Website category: sports
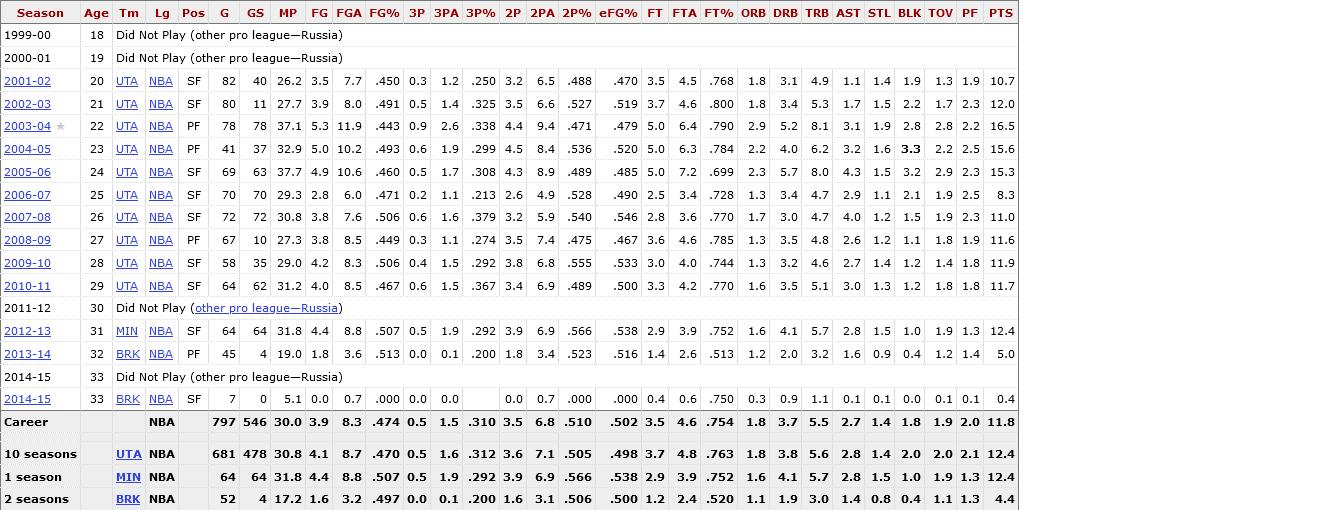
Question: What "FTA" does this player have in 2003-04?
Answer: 6.4

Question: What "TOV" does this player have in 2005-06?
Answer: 2.9

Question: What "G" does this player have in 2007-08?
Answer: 72

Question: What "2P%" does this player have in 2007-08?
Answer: .540

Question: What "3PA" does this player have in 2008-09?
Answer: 1.1

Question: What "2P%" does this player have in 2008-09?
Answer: .475

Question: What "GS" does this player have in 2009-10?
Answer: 35

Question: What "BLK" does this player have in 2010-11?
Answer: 1.2

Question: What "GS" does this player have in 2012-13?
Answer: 64

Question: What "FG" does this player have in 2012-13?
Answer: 4.4

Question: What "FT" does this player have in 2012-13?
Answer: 2.9

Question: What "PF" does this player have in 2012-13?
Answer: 1.3

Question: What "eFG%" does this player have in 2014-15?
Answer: .000

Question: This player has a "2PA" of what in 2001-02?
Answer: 6.5

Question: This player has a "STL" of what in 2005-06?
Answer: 1.5

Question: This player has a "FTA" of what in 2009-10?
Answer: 4.0

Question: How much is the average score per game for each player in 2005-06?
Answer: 15.3

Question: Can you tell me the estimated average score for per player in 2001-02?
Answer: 10.7

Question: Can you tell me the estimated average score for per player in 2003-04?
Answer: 16.5

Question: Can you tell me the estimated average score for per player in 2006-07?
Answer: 8.3

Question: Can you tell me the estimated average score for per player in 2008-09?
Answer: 11.6

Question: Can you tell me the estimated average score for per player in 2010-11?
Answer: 11.7

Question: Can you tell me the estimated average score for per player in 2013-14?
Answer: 5.0

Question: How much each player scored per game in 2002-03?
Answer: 12.0

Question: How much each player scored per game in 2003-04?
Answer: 16.5

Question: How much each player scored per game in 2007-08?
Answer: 11.0

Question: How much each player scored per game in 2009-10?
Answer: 11.9

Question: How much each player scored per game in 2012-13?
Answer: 12.4

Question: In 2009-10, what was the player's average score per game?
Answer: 11.9

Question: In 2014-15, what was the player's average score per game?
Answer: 0.4

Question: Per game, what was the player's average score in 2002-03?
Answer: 12.0